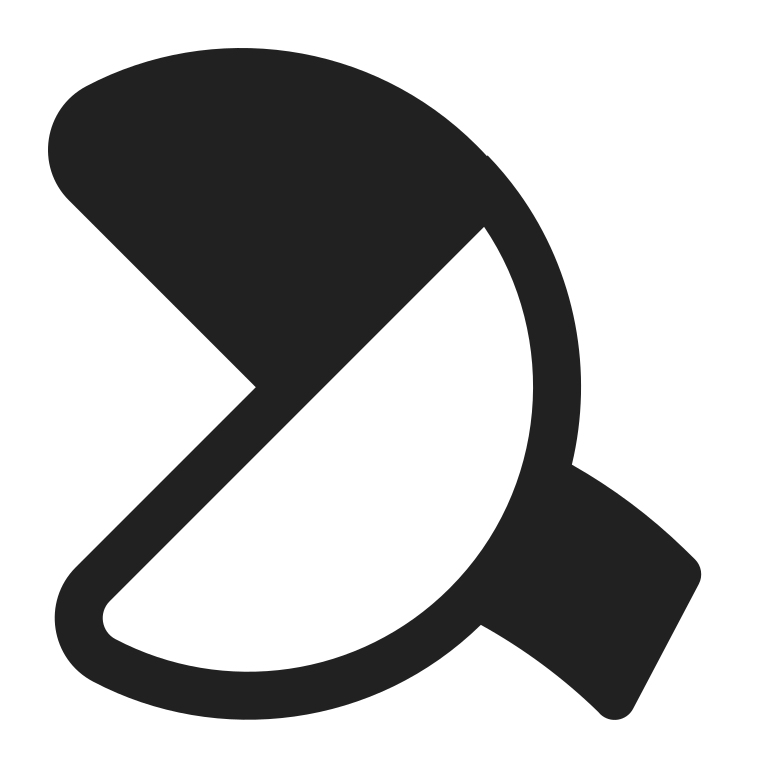
fortune cookie high contrast